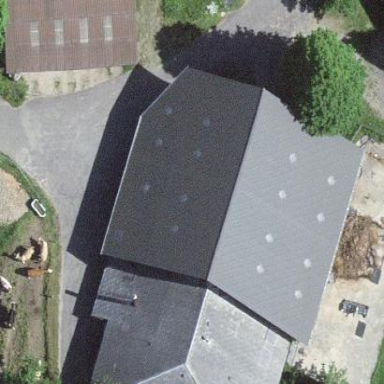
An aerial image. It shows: Farm building.